Field crop: tomato
Growth stage: 1
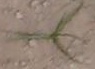
Species: cyperus